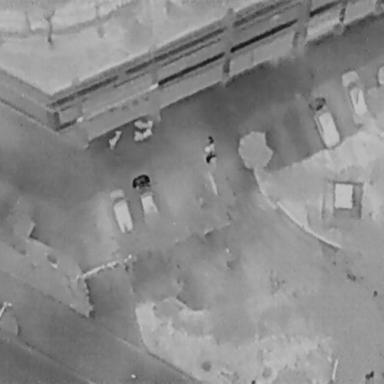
There are four Cars in the infrared image.